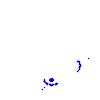
Particle: proton